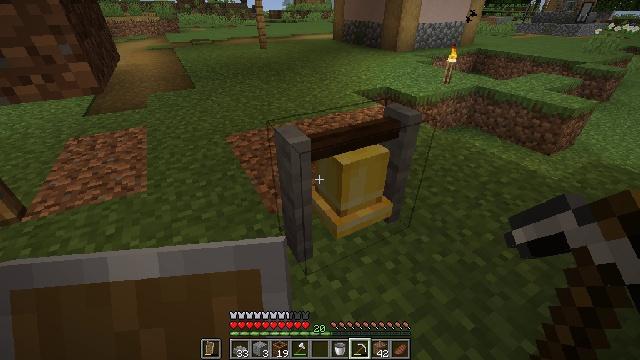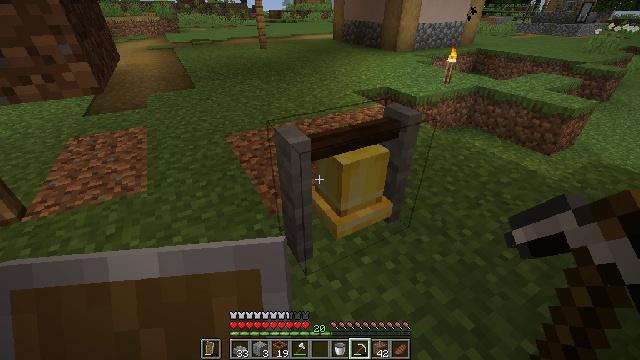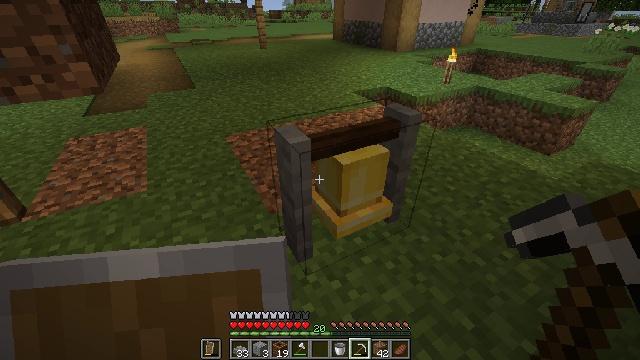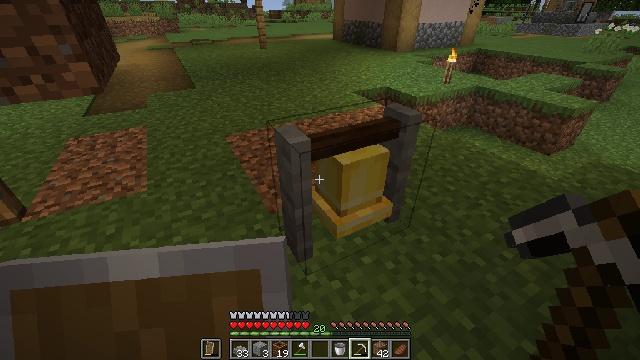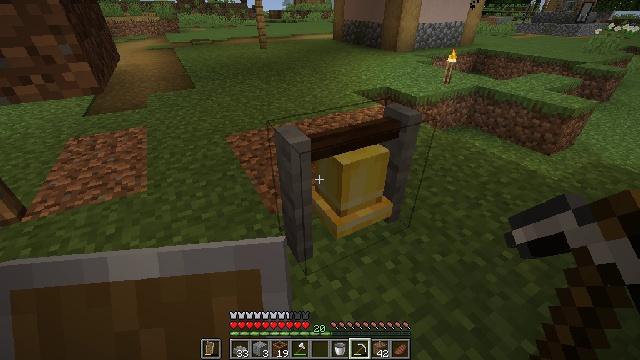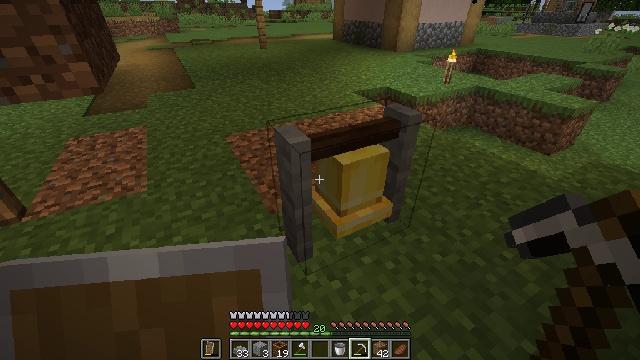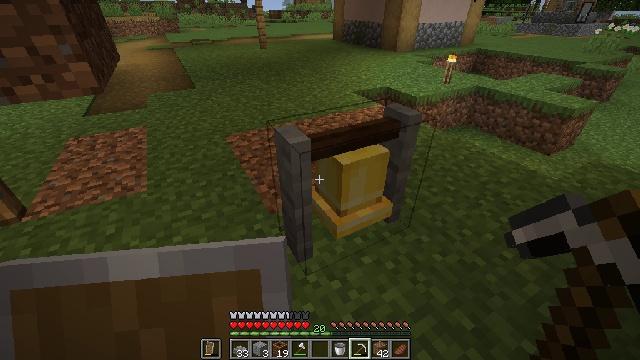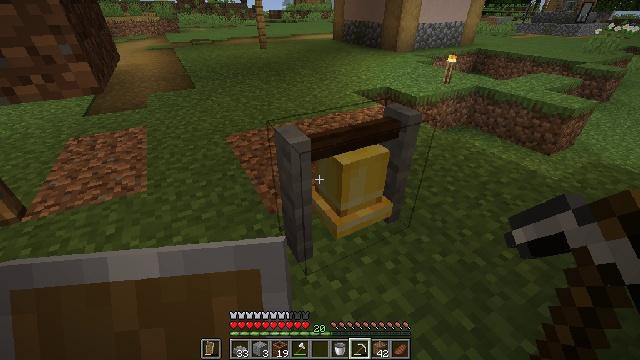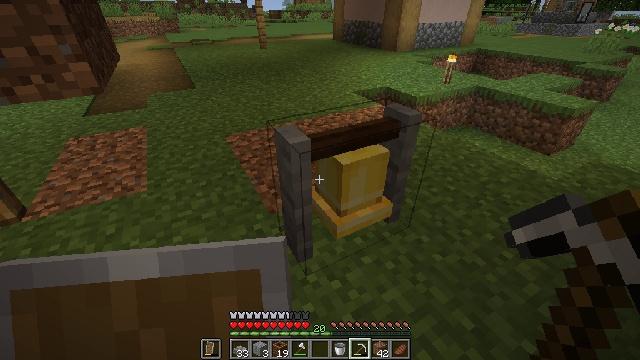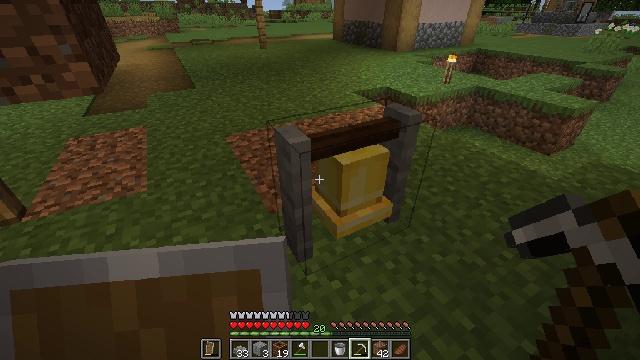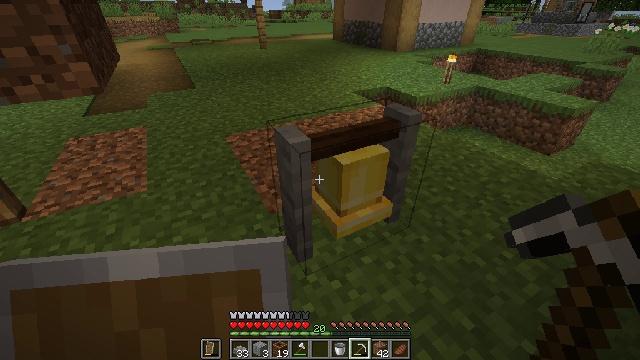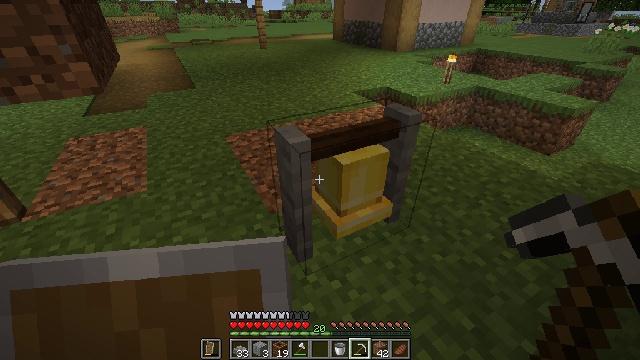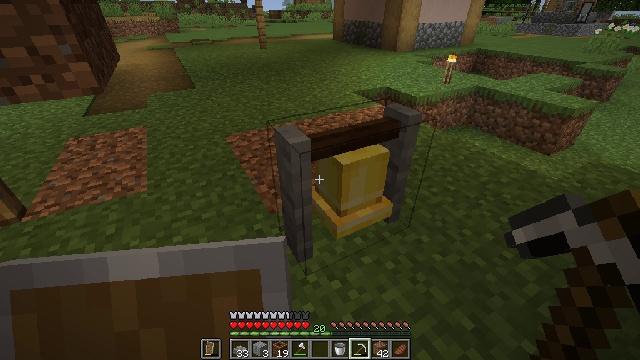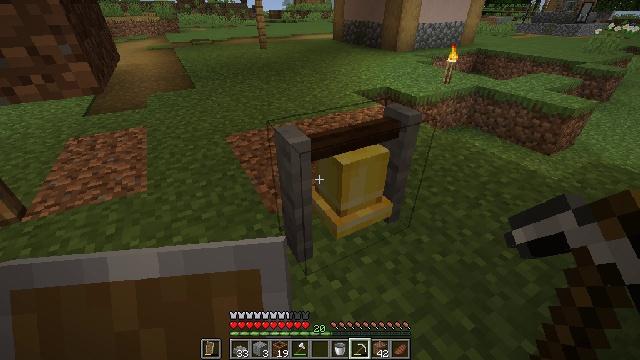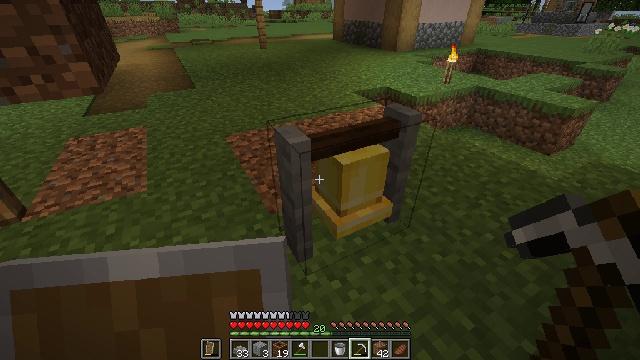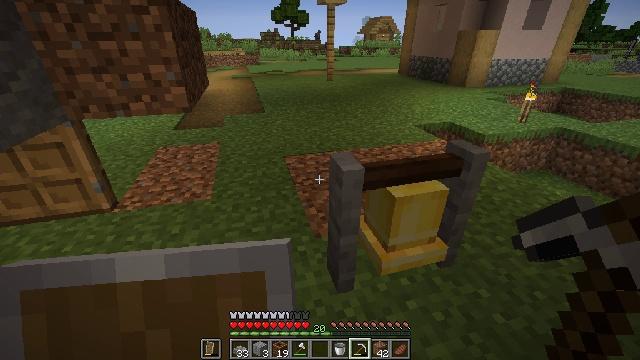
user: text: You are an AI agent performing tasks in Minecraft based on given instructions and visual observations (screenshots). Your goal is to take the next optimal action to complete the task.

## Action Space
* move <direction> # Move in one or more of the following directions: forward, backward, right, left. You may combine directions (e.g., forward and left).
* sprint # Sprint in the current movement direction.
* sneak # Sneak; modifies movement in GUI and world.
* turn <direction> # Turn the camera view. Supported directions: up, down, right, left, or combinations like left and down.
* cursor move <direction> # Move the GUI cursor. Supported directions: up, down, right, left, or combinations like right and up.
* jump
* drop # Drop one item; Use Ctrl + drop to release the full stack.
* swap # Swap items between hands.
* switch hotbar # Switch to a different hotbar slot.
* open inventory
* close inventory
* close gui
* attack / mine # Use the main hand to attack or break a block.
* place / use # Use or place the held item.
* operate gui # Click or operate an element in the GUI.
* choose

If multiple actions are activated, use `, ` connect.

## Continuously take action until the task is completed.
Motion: motion action
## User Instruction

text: Collect the bell.
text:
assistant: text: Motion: no_op
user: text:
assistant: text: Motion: no_op
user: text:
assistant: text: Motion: no_op
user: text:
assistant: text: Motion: no_op
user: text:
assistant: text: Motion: no_op
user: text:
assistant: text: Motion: no_op
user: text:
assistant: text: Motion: no_op
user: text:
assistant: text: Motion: no_op
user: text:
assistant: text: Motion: no_op
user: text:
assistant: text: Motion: no_op
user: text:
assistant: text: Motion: no_op
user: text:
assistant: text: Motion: no_op
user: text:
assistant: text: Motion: no_op
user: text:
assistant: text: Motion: no_op
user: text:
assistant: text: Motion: turn left and up
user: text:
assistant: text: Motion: turn left and up
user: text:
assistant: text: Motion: turn left and up
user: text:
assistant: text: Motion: turn left and up
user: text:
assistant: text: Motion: turn left and up
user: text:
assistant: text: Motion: turn left and up
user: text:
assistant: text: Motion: turn left
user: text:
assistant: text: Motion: no_op
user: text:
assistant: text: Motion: no_op
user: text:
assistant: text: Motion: no_op
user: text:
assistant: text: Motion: no_op
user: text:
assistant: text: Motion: no_op
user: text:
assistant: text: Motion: no_op
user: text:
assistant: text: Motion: no_op
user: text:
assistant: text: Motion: no_op
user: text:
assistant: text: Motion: no_op